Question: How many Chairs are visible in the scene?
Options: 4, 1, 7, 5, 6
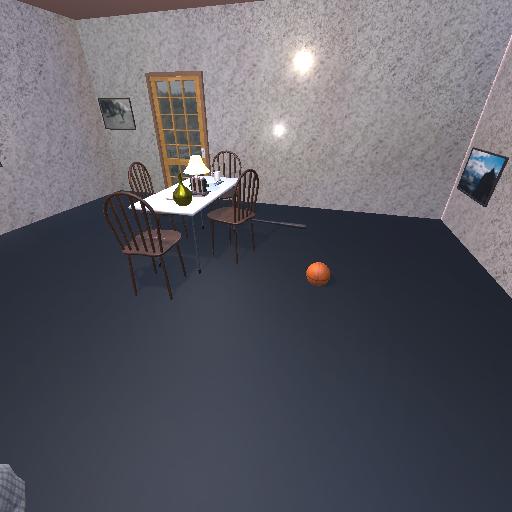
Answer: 4